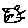
Label: cat